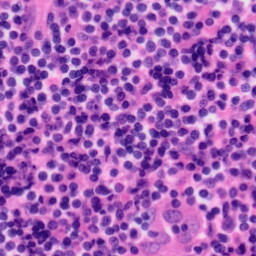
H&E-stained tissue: Tonsil